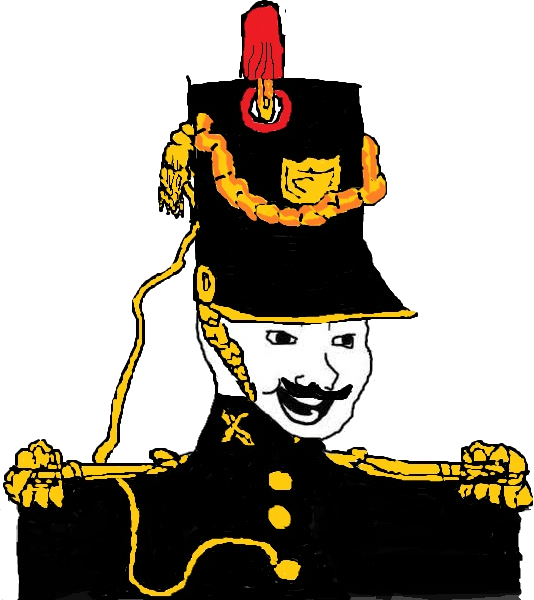
Label: 5_Bloomer